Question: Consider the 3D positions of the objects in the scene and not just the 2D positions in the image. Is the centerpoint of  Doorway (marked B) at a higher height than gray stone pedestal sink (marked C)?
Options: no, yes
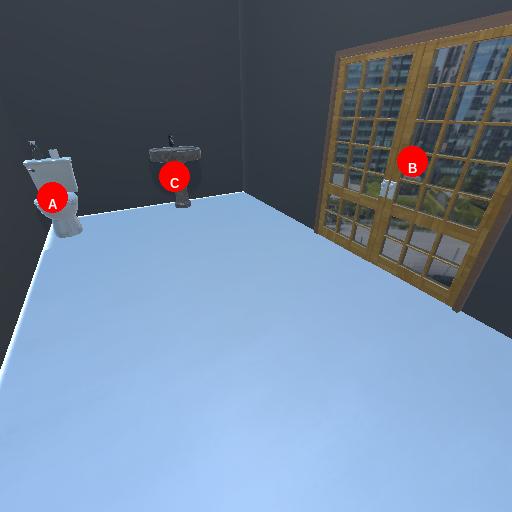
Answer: no